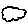
Label: cloud